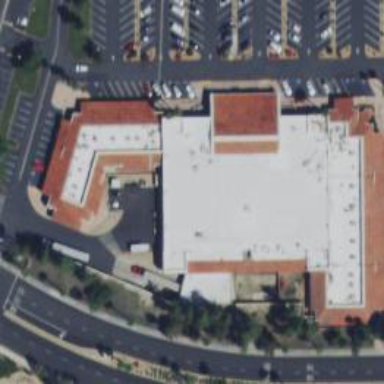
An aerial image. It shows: Supermarket building.